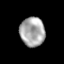
Tissue: lung
Cell type: Epithelial cells
Senescence score: 0.218
Nuclear area (px): 711
Mean DAPI intensity: 168.492